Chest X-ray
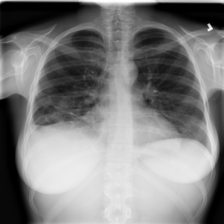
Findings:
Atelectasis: negative
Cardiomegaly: negative
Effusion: positive
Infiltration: negative
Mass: negative
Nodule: negative
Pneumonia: negative
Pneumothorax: negative
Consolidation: positive
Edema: negative
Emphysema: negative
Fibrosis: negative
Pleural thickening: negative
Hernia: negative